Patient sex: F
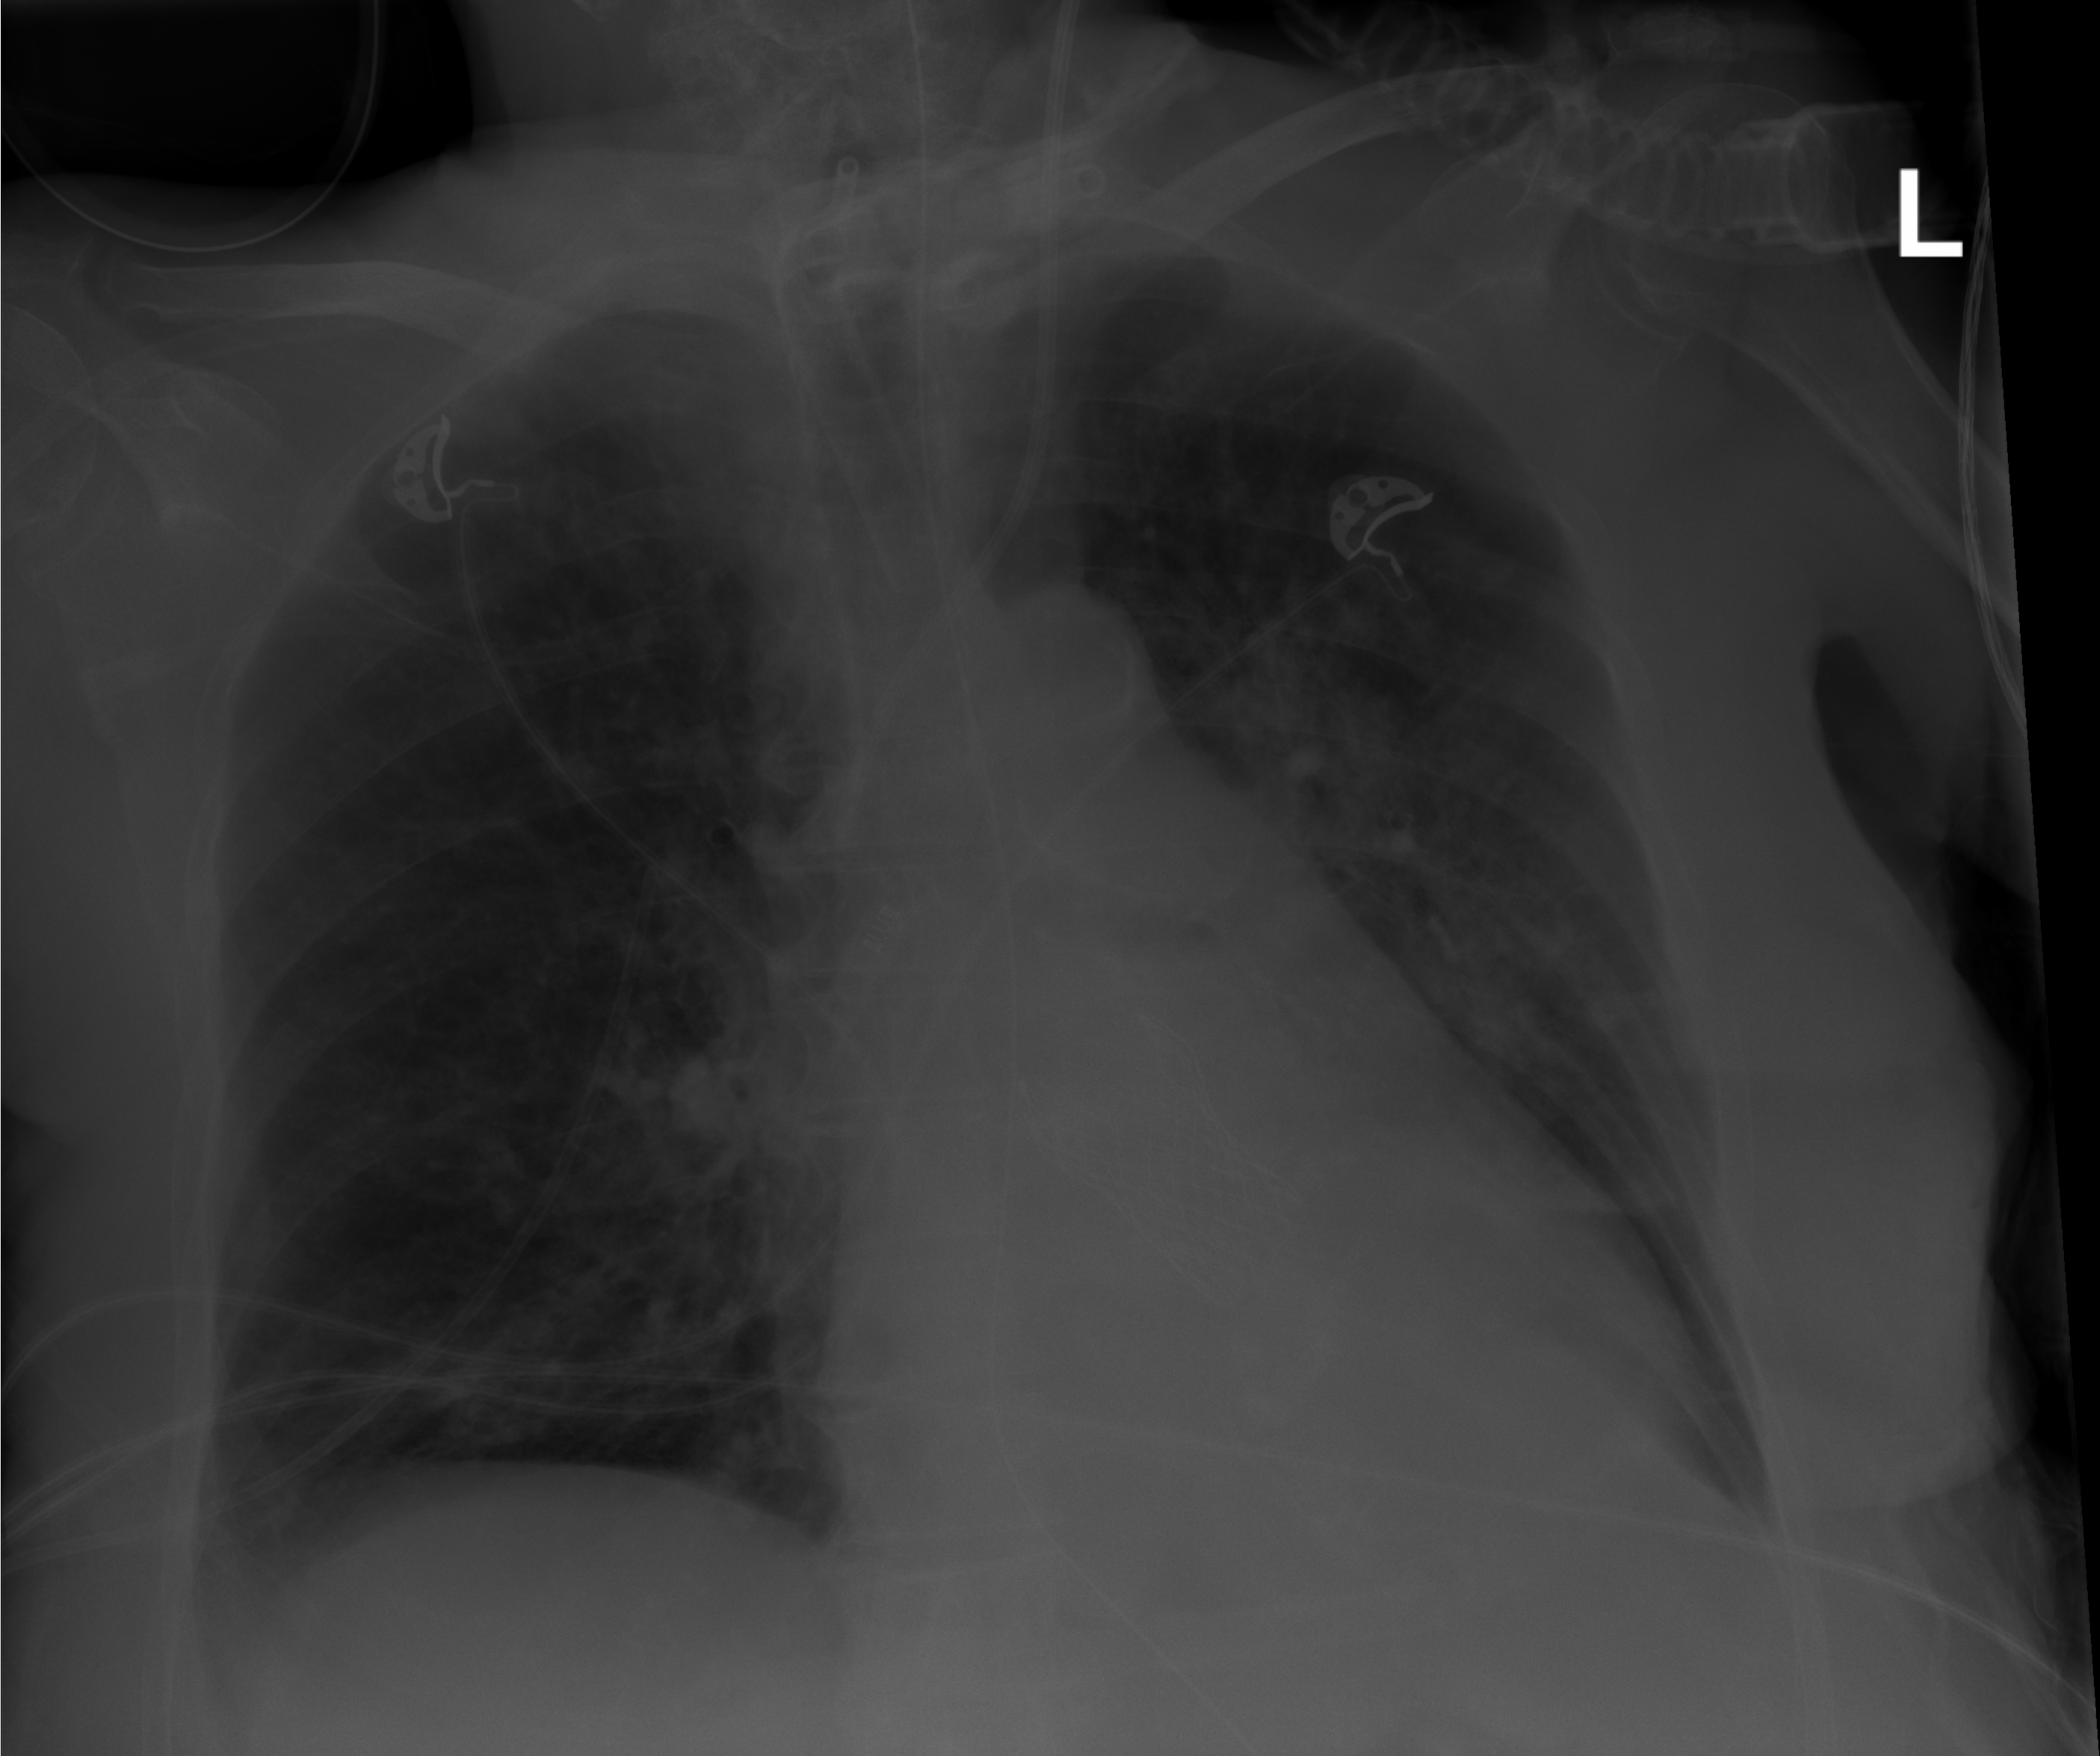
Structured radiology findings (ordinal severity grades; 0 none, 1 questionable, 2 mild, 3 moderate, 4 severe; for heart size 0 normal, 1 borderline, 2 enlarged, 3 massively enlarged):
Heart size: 2
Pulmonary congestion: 0
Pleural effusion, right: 2
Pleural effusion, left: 2
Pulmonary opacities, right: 0
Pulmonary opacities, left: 2
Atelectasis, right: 2
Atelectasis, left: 2